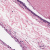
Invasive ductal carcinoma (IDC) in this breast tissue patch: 0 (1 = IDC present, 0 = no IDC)